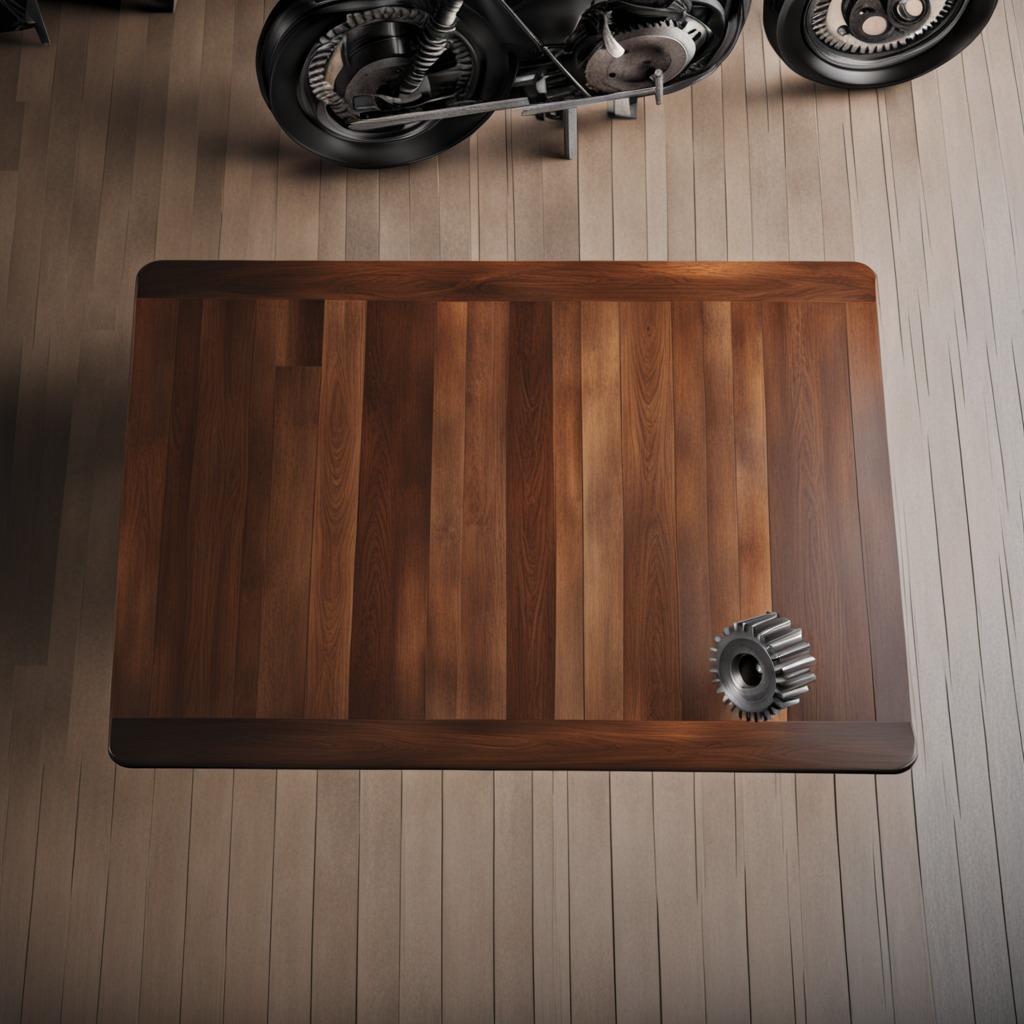
A steel gear with teeth is lying on an oil-spilled wooden table in a vintage motorcycle garage.